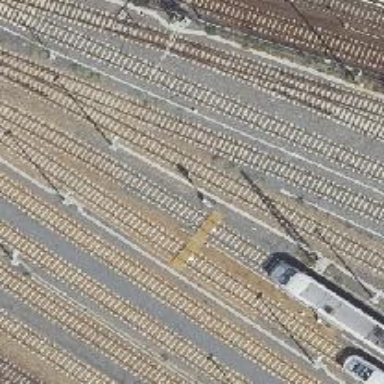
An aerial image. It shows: Railway signal.